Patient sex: M
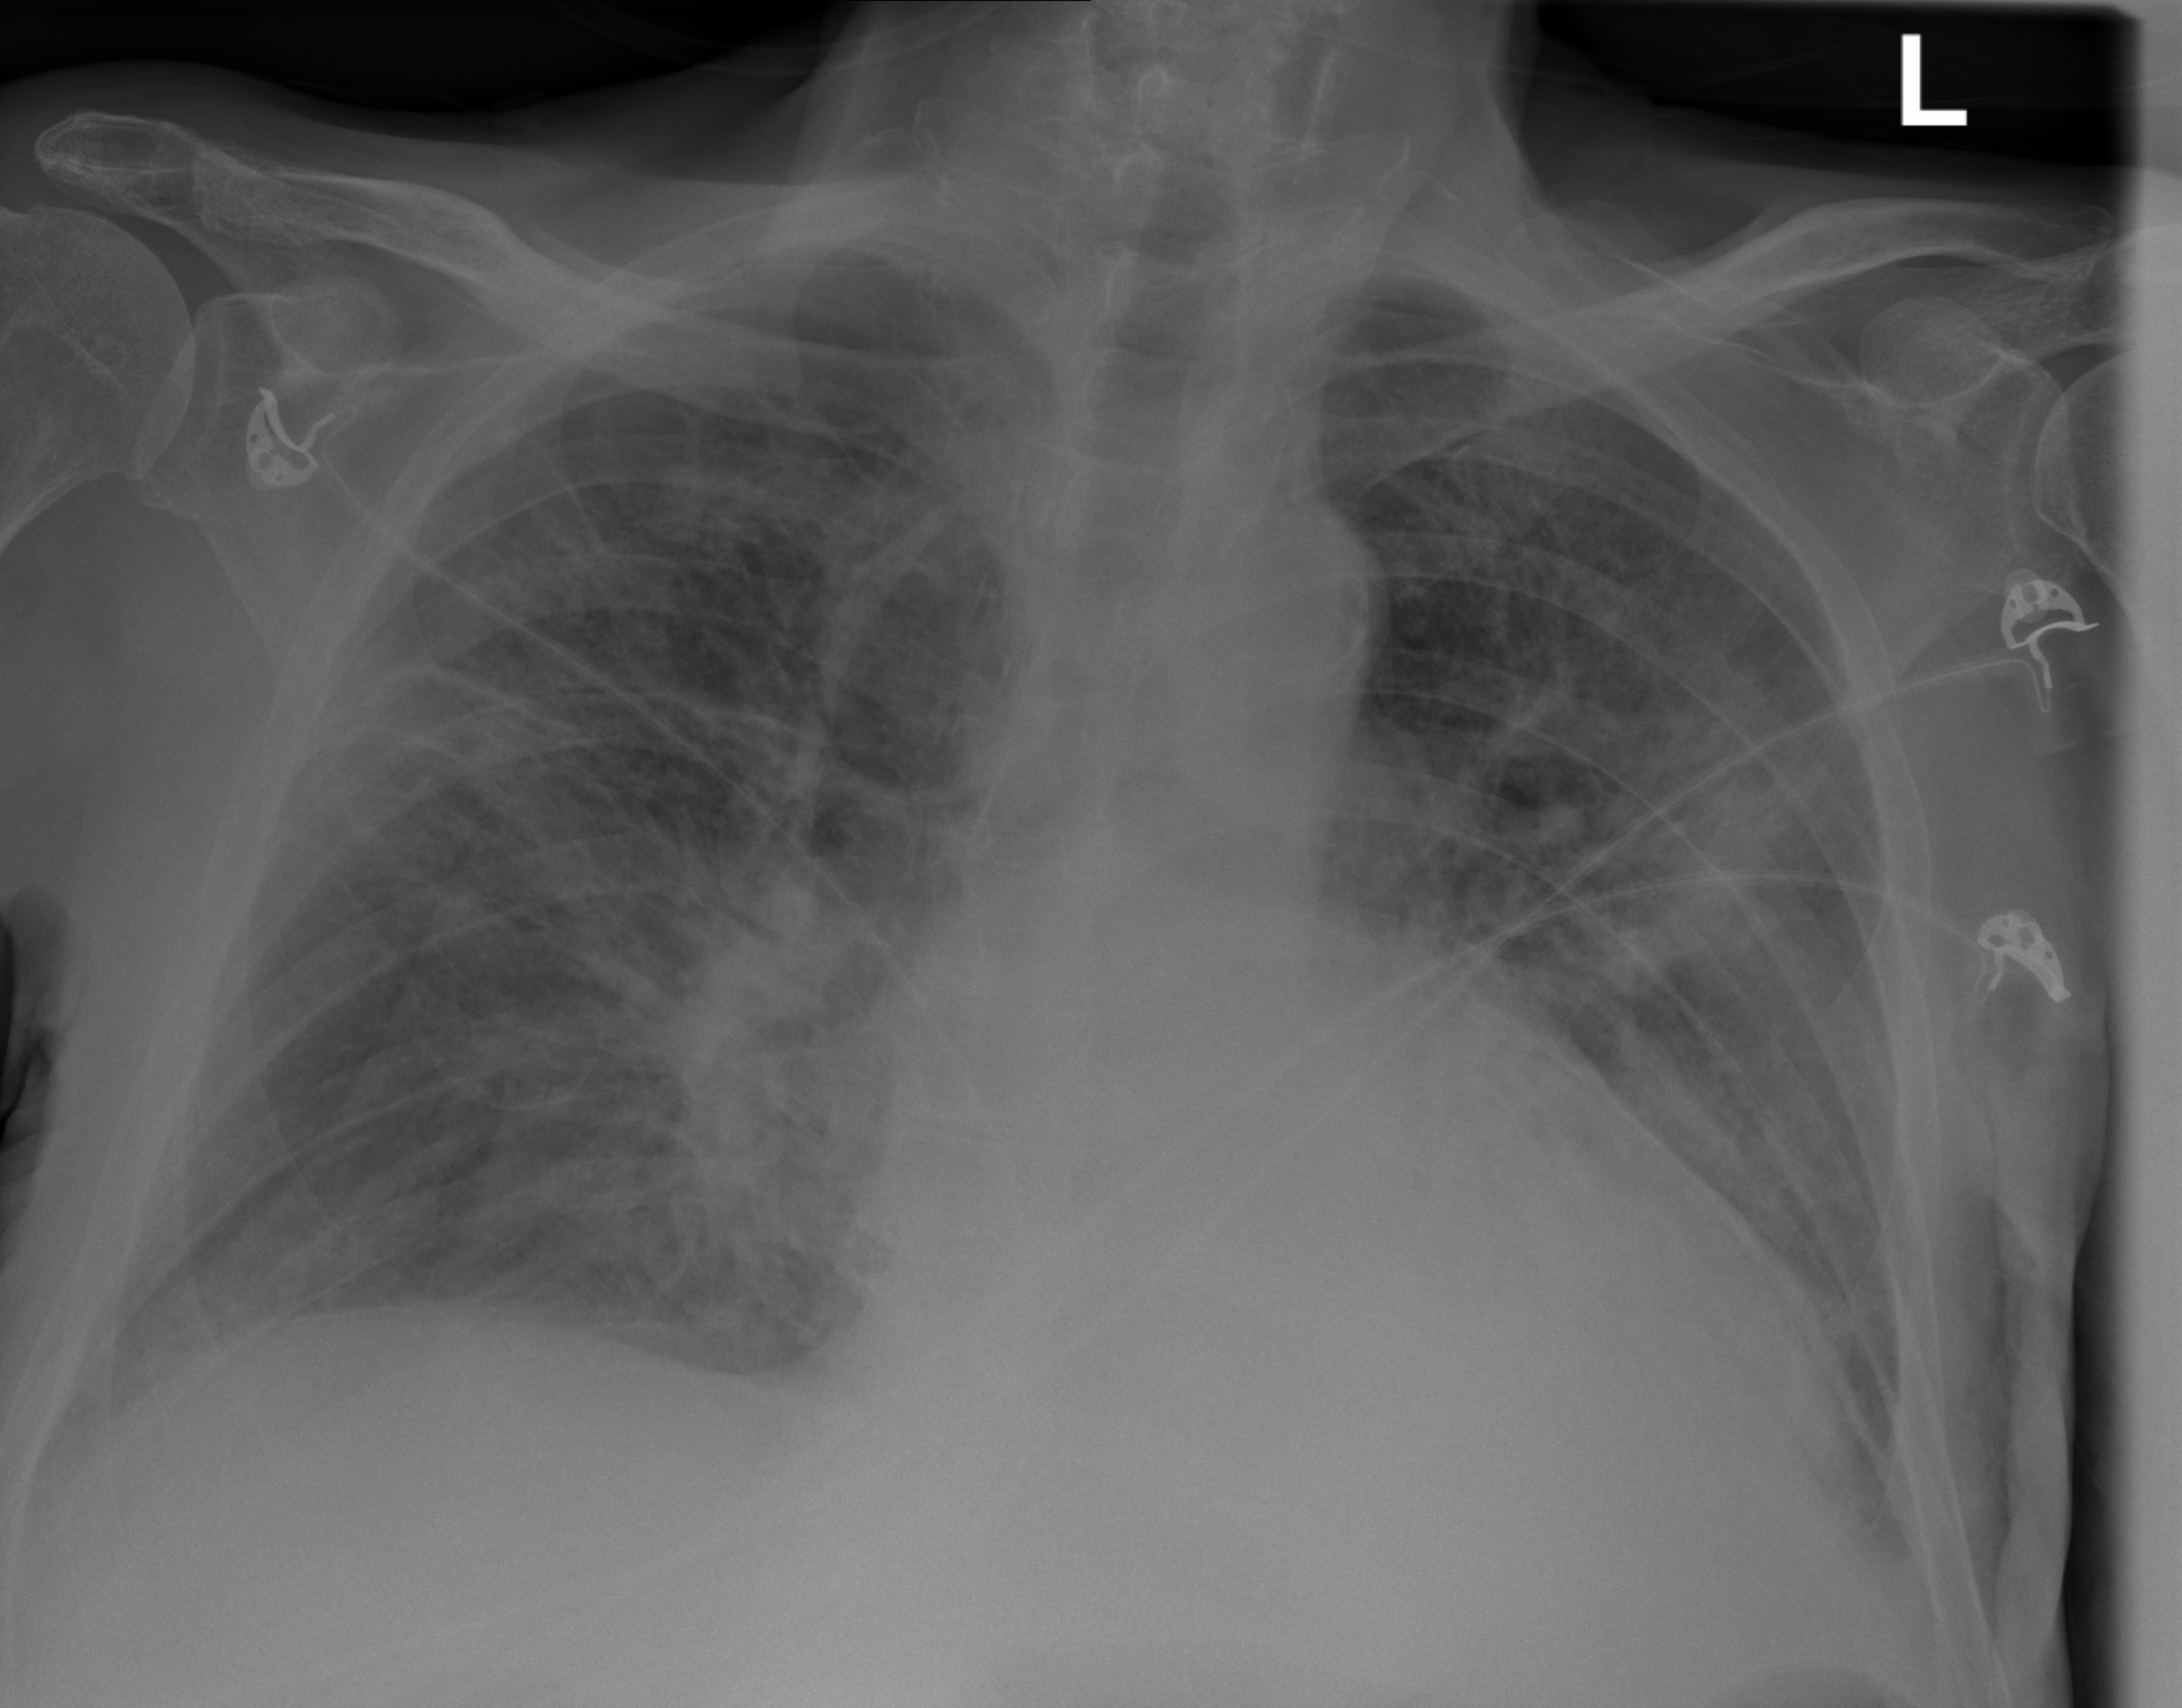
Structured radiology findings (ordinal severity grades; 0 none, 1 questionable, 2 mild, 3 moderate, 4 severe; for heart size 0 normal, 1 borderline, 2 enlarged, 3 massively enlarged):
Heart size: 1
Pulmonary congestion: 0
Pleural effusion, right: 2
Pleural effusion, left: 2
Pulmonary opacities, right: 3
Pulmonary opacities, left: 3
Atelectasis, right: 3
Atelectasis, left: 3